Question: I'm trying to learn how to use class in cpp, and one of the activities had me make a class header and a separate cpp file for implementation.

here are my codes:
main.cpp
'''
#include <iostream>
#include <string>
#include "studentType.h"
using namespace std;
int main()
{
studentType student;
studentType newStudent("Brain", "Johnson", '*', 85, 95, 3.89);
student.print();
cout << "***************" << endl << endl;
newStudent.print();
cout << "***************" << endl << endl;
return 0;
}
'''
studentType.h
'''
#ifndef CODINGPROJECTS_STUDENTTYPE_H
#define CODINGPROJECTS_STUDENTTYPE_H
#include <string>
using namespace std;
class studentType {
private:
string firstName;
string lastName;
char courseGrade;
int testScore;
int programmingScore;
double GPA;
public:
//GETTERS
string getfirstName() const;
string getlastName() const;
char getcourseGrade() const;
int gettestScore() const;
int getprogrammingScore() const;
double getGPA() const;
//SETTERS
void setfirstName(string name);
void setlastName(string name);
void setcourseGrade(char course);
void settestScore(int test);
void setprogrammingScore(int programming);
void setGPA(double gpa);
studentType(string first, string last, char course, int test, int programming, double gpa);
studentType();
void print();
};
#endif
'''
studentTypeImp.cpp
'''
#include <iostream>
#include "studentType.h"
using namespace std;
studentType::studentType(string first, string last, char course, int test, int programming, double gpa){
}
void studentType::setfirstName(string first){
firstName = first;
}
void studentType::setlastName(string last){
lastName = last;
}void studentType::setcourseGrade(char course) {
courseGrade = course;
}
void studentType::settestScore(int test) {
testScore = test;
}
void studentType::setprogrammingScore(int programming){
programmingScore = programming;
}
void studentType::setGPA(double gpa){
GPA = gpa;
}
string studentType::getfirstName() const{ return firstName;}
string studentType::getlastName() const{ return lastName;}
char studentType::getcourseGrade() const{return courseGrade;}
int studentType::gettestScore() const{ return testScore;}
int studentType::getprogrammingScore() const{ return programmingScore;}
double studentType::getGPA() const{return GPA; }
void studentType::print(){
cout << "Name: " << getfirstName() << " " << getlastName() << endl;
cout << "Grade: " << getcourseGrade() << endl;
cout << "Test Score: " << gettestScore() << endl;
cout << "Programming Score: " << getprogrammingScore() << endl;
cout << "GPA: " << getGPA() << endl;
}
'''
I have an inkling that it has to do with my header file but I don't know where to start.
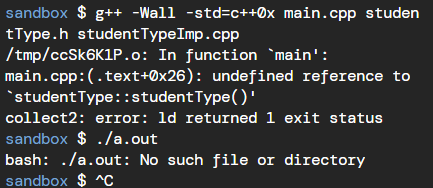
Answer: Add a definition for that default constructor which you declared in the header file. One way to do this is to add this code to 'studentTypeImp.cpp':
'''
studentType::studentType() {
}
'''